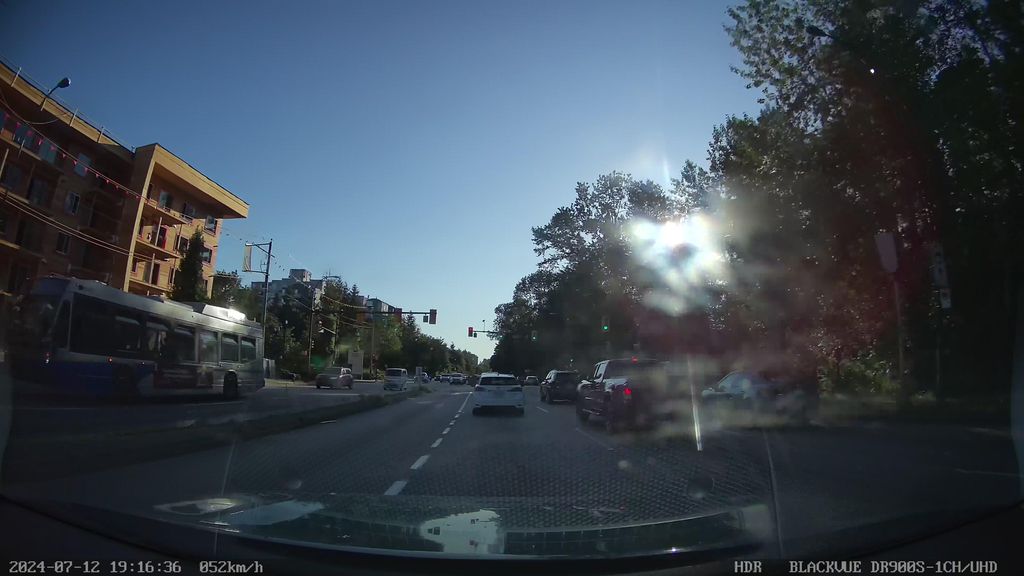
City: vancouver